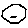
Label: hexagon